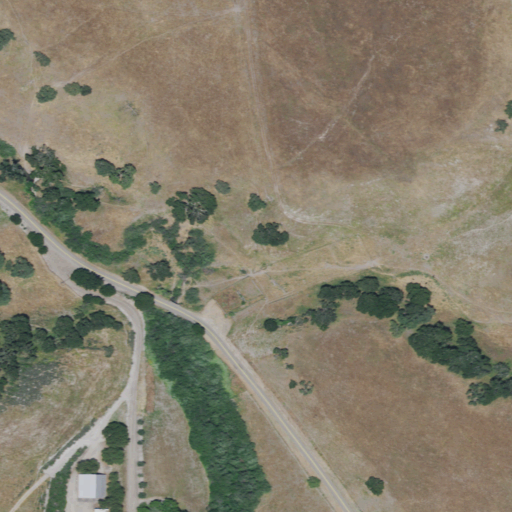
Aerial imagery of valley in California named Whoop Canyon containing grassland, shrub, open development, mixed forest, evergreen forest, low intensity development, and herbaceous wetlands